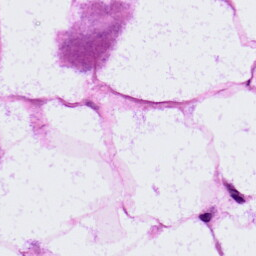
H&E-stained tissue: LymphNode